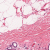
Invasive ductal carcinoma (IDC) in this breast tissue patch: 0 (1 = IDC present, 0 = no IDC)